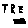
Label: tree